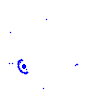
Particle: pion